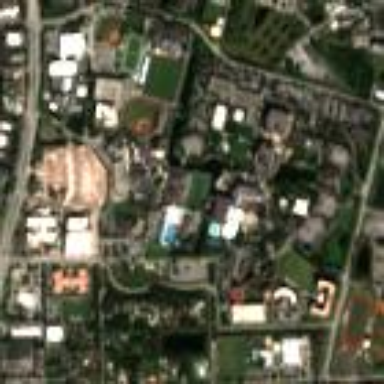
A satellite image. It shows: University.